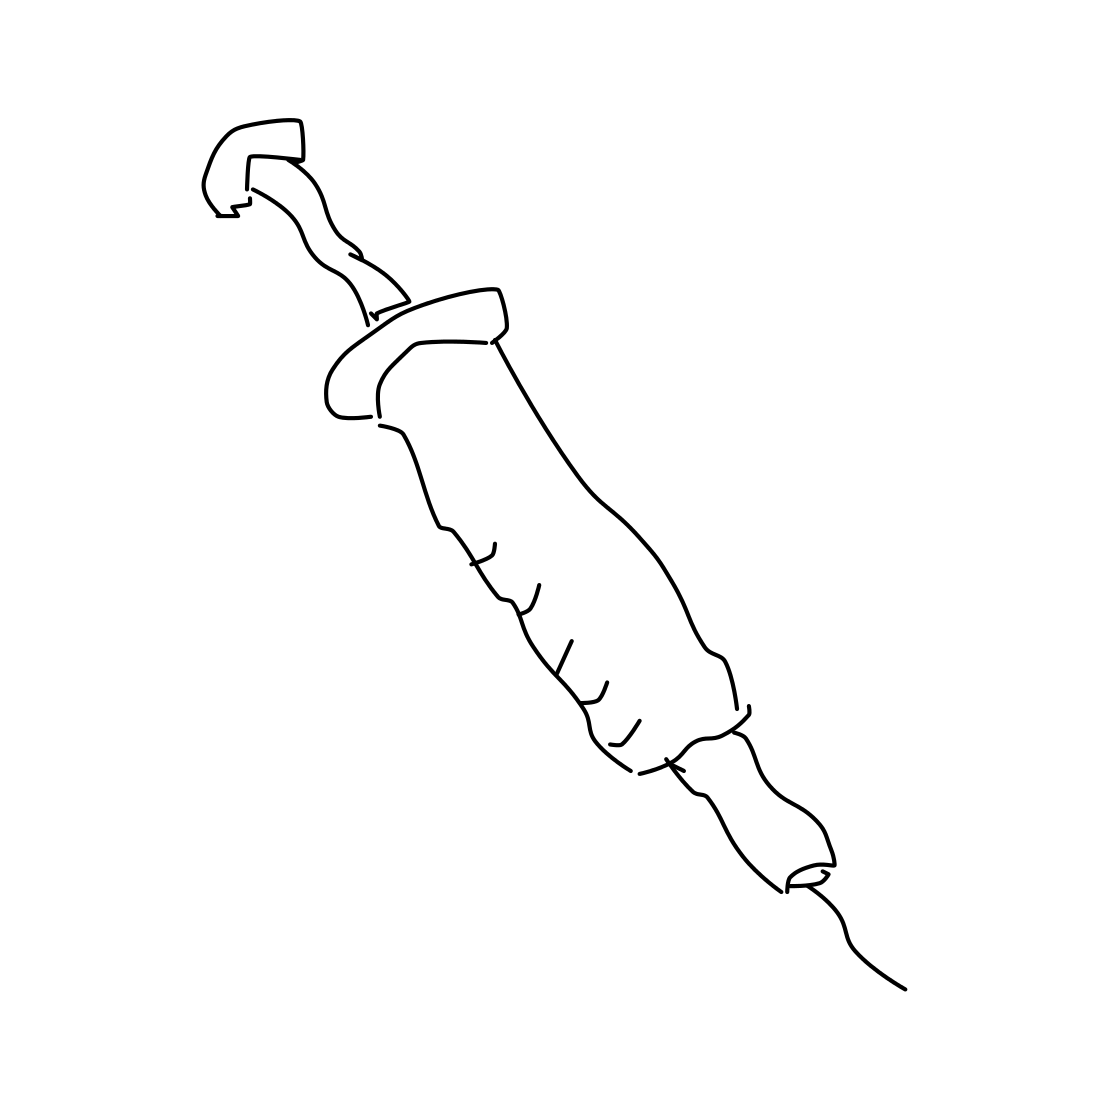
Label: syringe